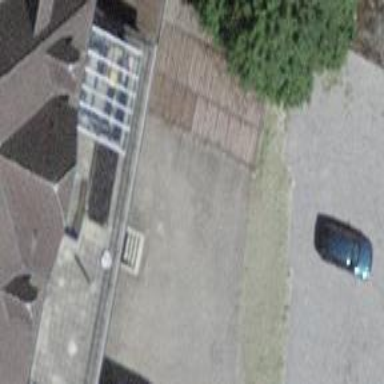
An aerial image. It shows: Group of garages.